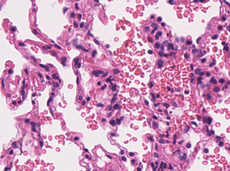
Tumor epithelial tissue: no
Tumor-associated stroma tissue: no
Normal tissue: yes